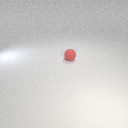
small red rubber sphere